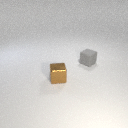
small brown metal cube to the left of small gray rubber cube